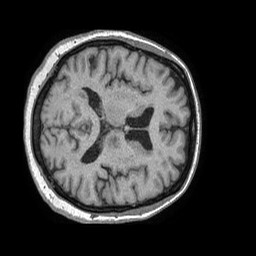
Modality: T1w
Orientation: axial
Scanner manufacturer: philips
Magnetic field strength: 1.5 T
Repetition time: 0.007993 s
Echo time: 0.003726 s